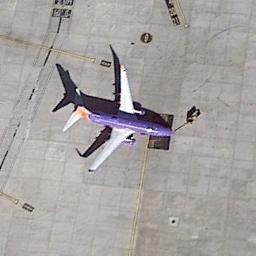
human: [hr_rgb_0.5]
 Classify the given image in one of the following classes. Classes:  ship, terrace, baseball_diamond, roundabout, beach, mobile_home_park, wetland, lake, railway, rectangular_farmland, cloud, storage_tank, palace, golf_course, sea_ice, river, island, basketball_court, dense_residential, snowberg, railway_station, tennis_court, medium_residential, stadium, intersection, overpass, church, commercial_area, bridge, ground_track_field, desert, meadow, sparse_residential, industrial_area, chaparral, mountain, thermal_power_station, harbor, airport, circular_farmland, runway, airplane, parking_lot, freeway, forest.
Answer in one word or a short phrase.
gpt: airplane